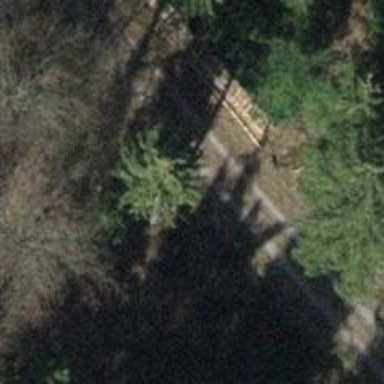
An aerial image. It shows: Culvert tunnel.